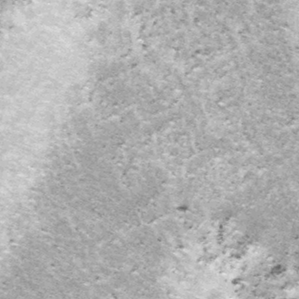
Label: frost